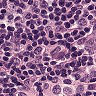
Metastatic tissue present: yes